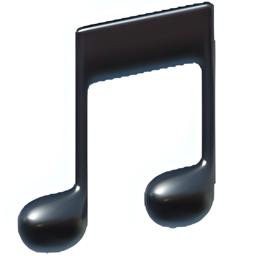
Name: musical note
Emoji: 🎵
Group: Objects
Sub-group: music